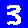
Digit: 3